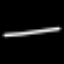
Label: line